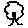
Label: tree